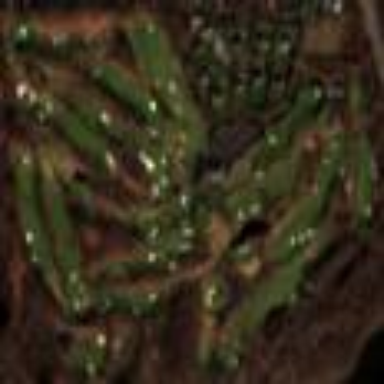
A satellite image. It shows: Golf course surrounded by greenery.